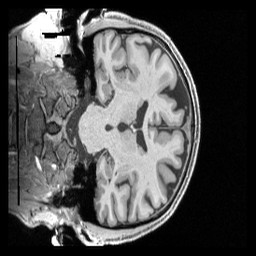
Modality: T1w
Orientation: coronal
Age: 66
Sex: male
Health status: healthy
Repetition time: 2.4 s
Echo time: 0.00222 s